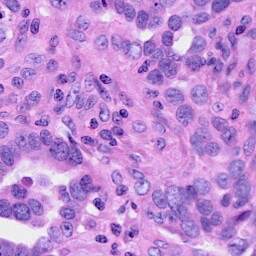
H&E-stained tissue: Ovarian